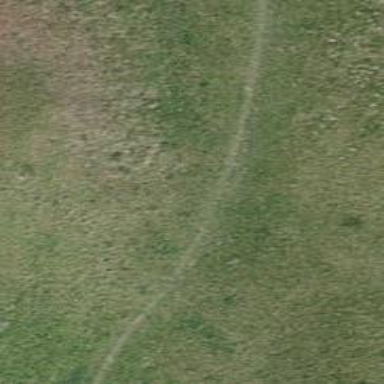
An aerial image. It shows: Grassy path.